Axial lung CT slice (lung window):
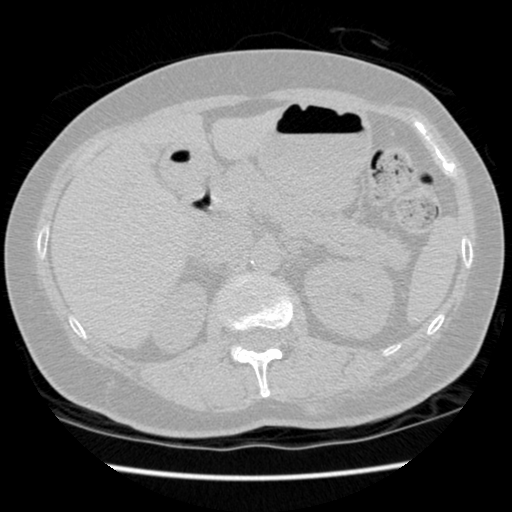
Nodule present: no